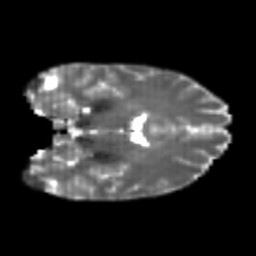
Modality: T2w
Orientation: coronal
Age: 26
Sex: female
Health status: healthy
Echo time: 0.074 s